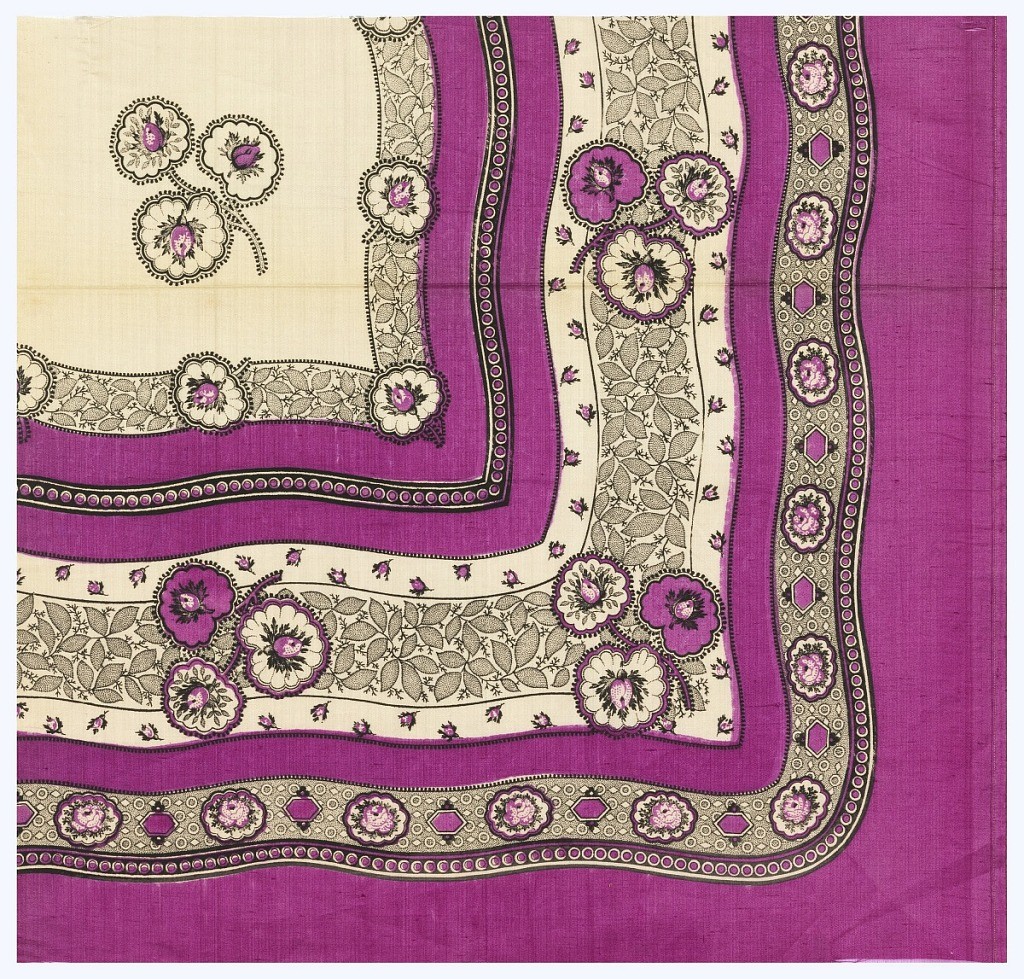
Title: Scarf sample
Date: mid-19th century
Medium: silk Technique: printed on plain weave
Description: Quarter of a printed scarf with wavy floral border in magenta and black and a field showing isolated flowers.